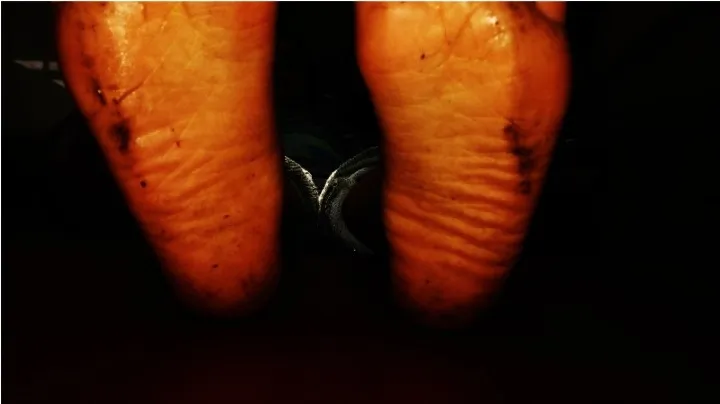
Slight increase in keratosis in the soles of the feet.
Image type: medical_photograph (skin_photograph)